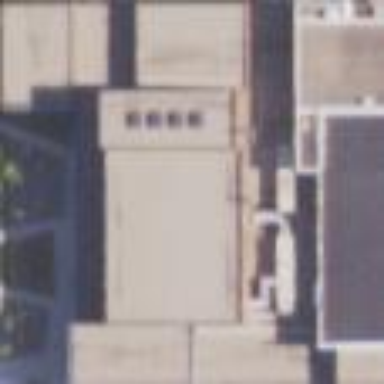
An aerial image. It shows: There is theatre building.